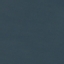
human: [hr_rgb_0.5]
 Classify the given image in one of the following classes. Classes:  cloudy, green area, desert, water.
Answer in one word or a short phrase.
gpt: water